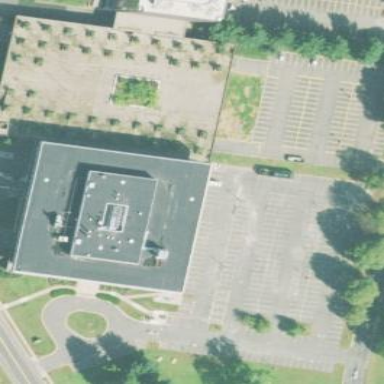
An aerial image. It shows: Multi-storey garage building used for parking.